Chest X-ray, PA view. Patient: 72 years old, sex M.
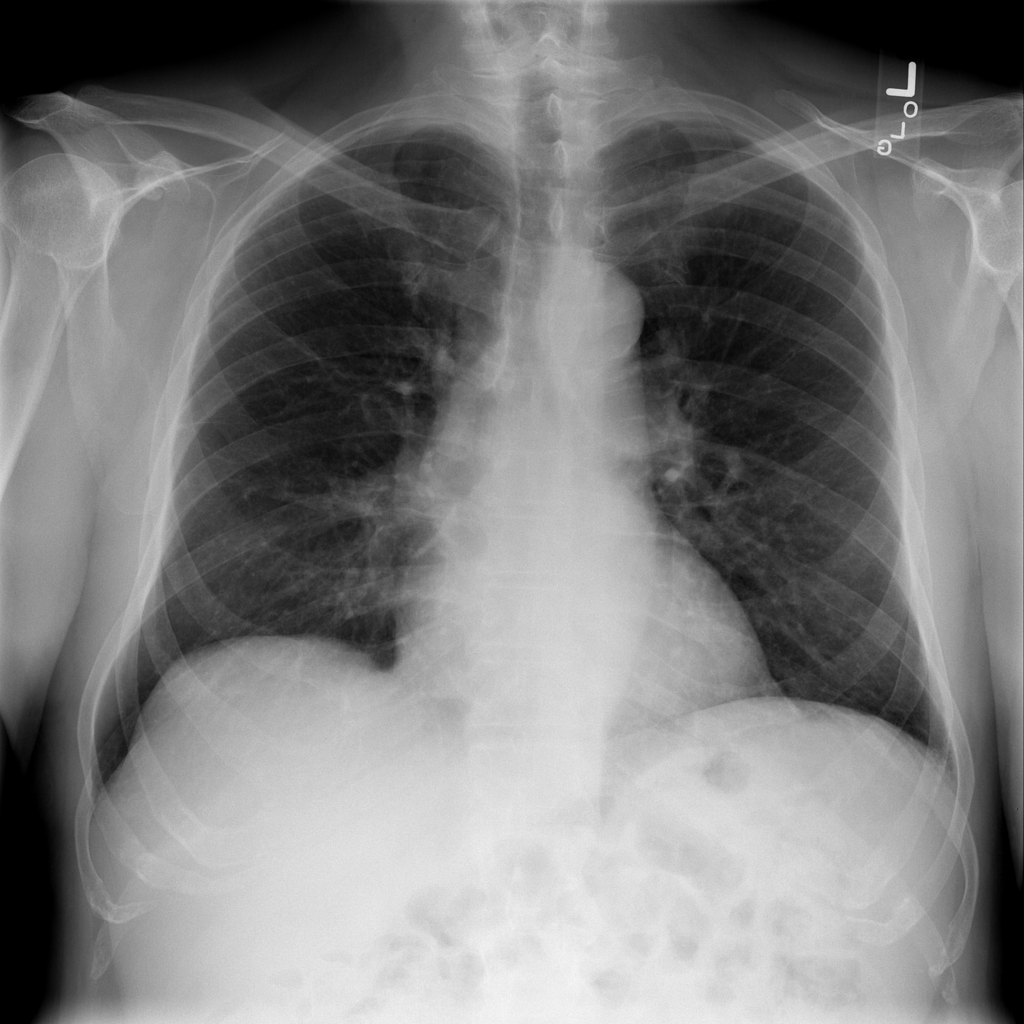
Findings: Consolidation, Mass